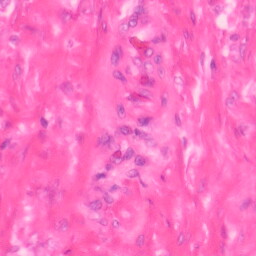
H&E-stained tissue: Colon